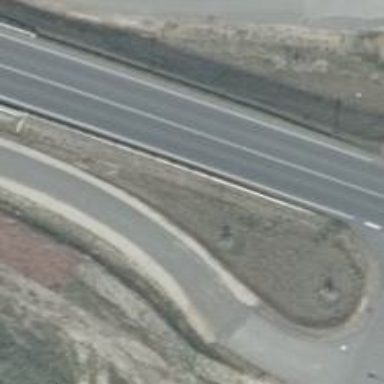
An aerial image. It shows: Well-maintained track road with grade 1 tracktype.